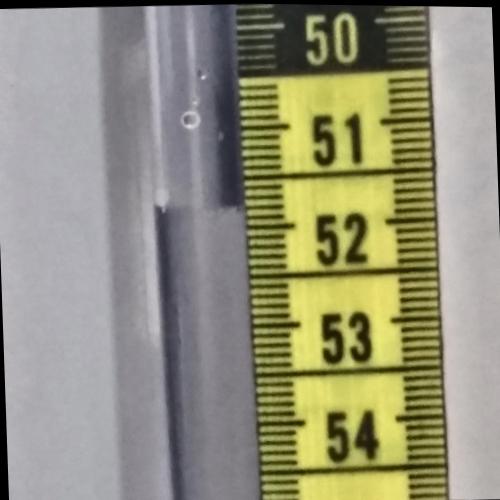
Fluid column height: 51.8 cm